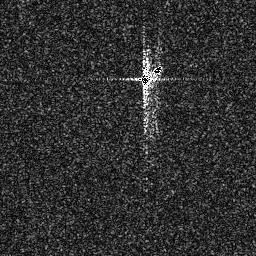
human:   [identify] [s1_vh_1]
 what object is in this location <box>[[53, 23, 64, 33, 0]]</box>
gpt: <ref>1 medium ship at the top</ref>